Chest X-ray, PA view. Patient: 31 years old, sex F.
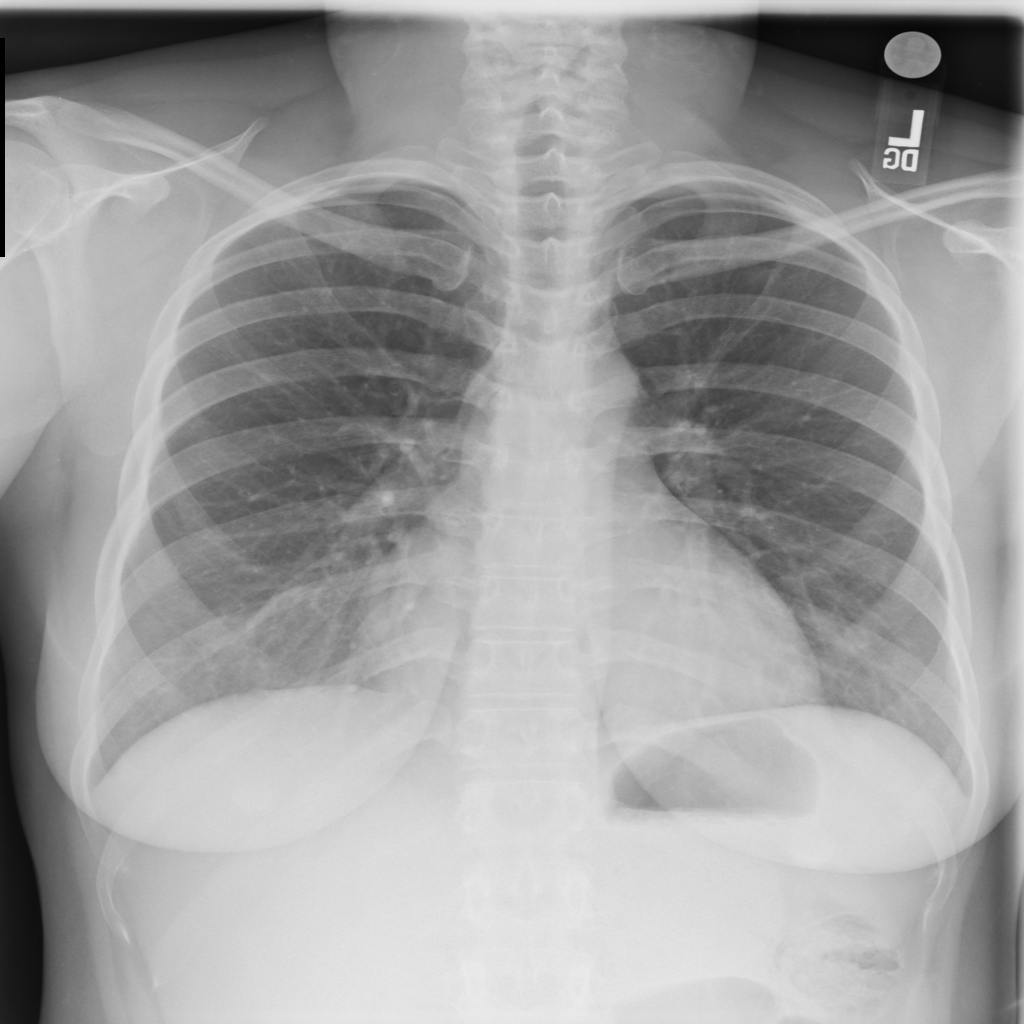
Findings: No Finding